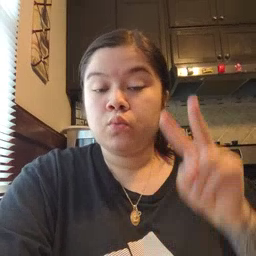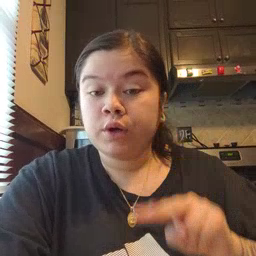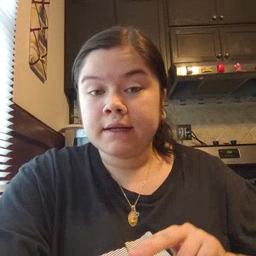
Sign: read